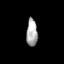
Tissue: prostate
Cell type: Fibroblasts
Senescence score: 0.7316
Nuclear area (px): 296
Mean DAPI intensity: 171.959